Question: I figured out how a .NET assembly .dll file maps to a .pdb using a GUID (<URL>. The C++ .pdb files had MD5 entries, but the C# .pdb files did not.
C++ dump
dia2dump -f dia2dump.pdb > <URL>
C# dump
dia2dump -f Autofac.pdb > <URL>
dia2dump -all Autofac.pdb > <URL>
Is there something I missed in the "all" dump?
It has got to be using a checksum. If I change a single character in Module.cs, I get:

Where do I find the checksum for a source file referenced in a .pdb?
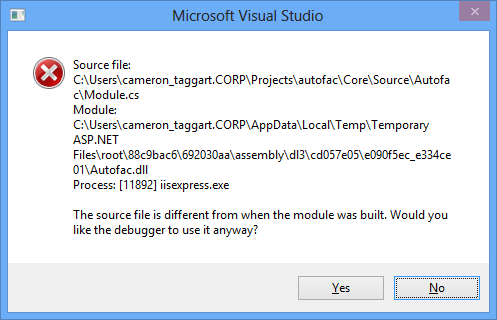
Answer: An MD5 checksum is stored in the .pdb file for each source file. If you answer "No" to the question above "Would you like the debugger to use it anyway?", it prints out the checksum it was looking for:

Using a hex editor, you can see it is definitely in the .pdb. My next task is to figure out how to get access to it programatically. For a .pdb file, I want it to return all source file names and their MD5 checksums.